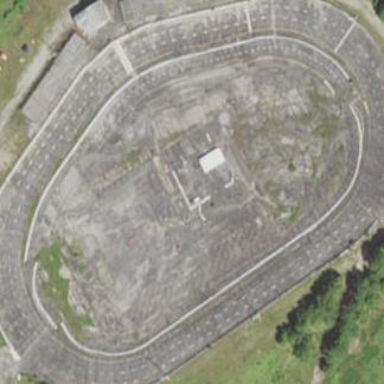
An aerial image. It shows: Raceway for motor sports.